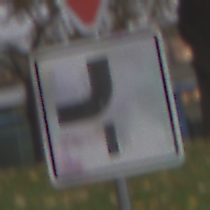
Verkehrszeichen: VerlaufVorfahrtsstrasse7
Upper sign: VorfahrtGewaehren
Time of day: MorningAfternoon
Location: Outdoor (Nature)
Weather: Overcast
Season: Autumn
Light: Natural